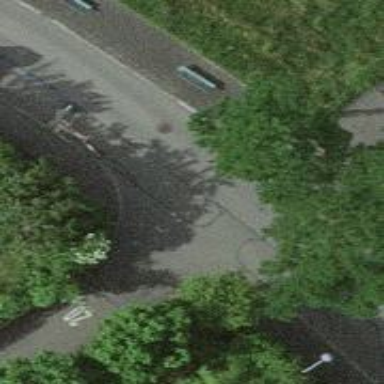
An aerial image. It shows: Kerb barrier.